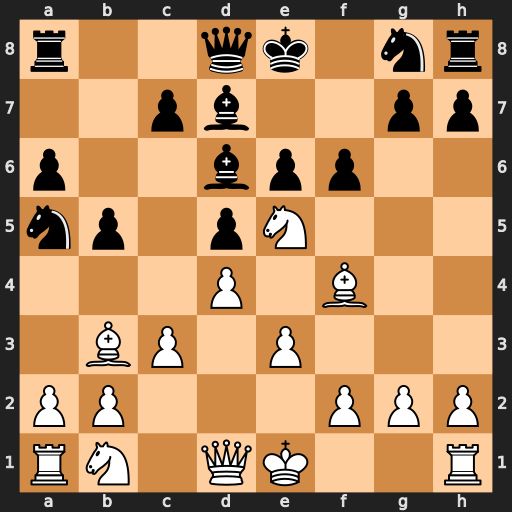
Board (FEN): r2qk1nr/2pb2pp/p2bpp2/np1pN3/3P1B2/1BP1P3/PP3PPP/RN1QK2R
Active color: w
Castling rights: KQkq
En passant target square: -
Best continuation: Qh5+ g6 Nxg6 hxg6 Qxh8